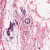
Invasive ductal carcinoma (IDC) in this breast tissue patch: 0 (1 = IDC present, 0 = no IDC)